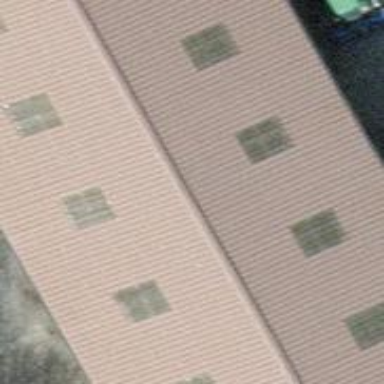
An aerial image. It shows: Gabled roof on farm auxiliary building.